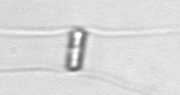
Label: Chaetoceros_danicus